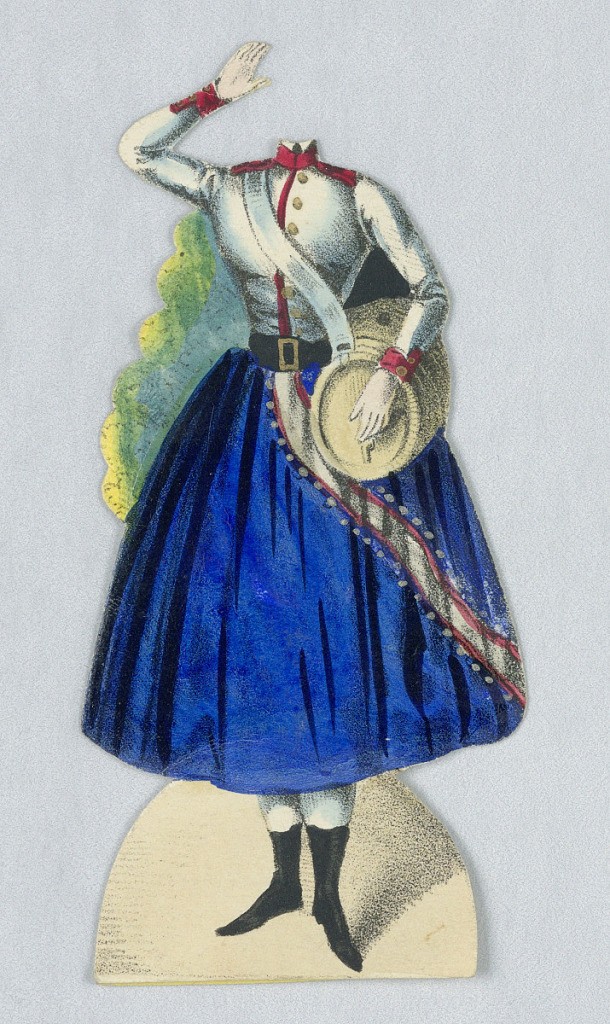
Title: Jenny Lind Paper Doll Costume, Marie from the opera "Die Tochter des Regiments" (The Daughter of the Regiment)
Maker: Jenny Lind, Swedish, 1820–1887
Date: ca. 1850
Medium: Lithograph on white wove paper
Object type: Print
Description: Paper doll costume for the figure of Jenny Lind representing the caharacter Marie from the opera Die Tochter des Regiments (The Daughter of the Regiment).
Designed to be placed over the doll.